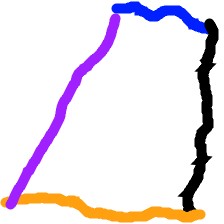
Shape: trapezoid